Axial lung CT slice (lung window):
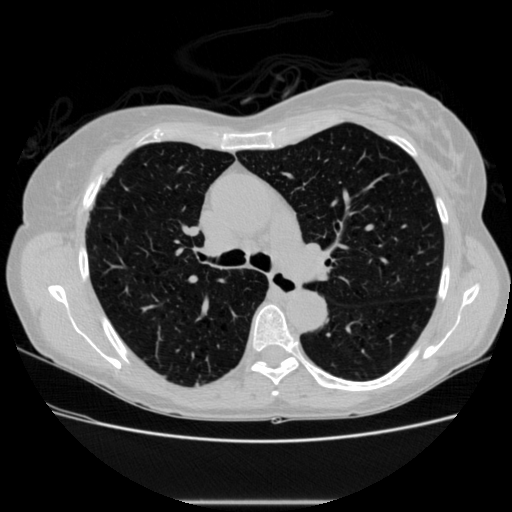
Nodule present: no